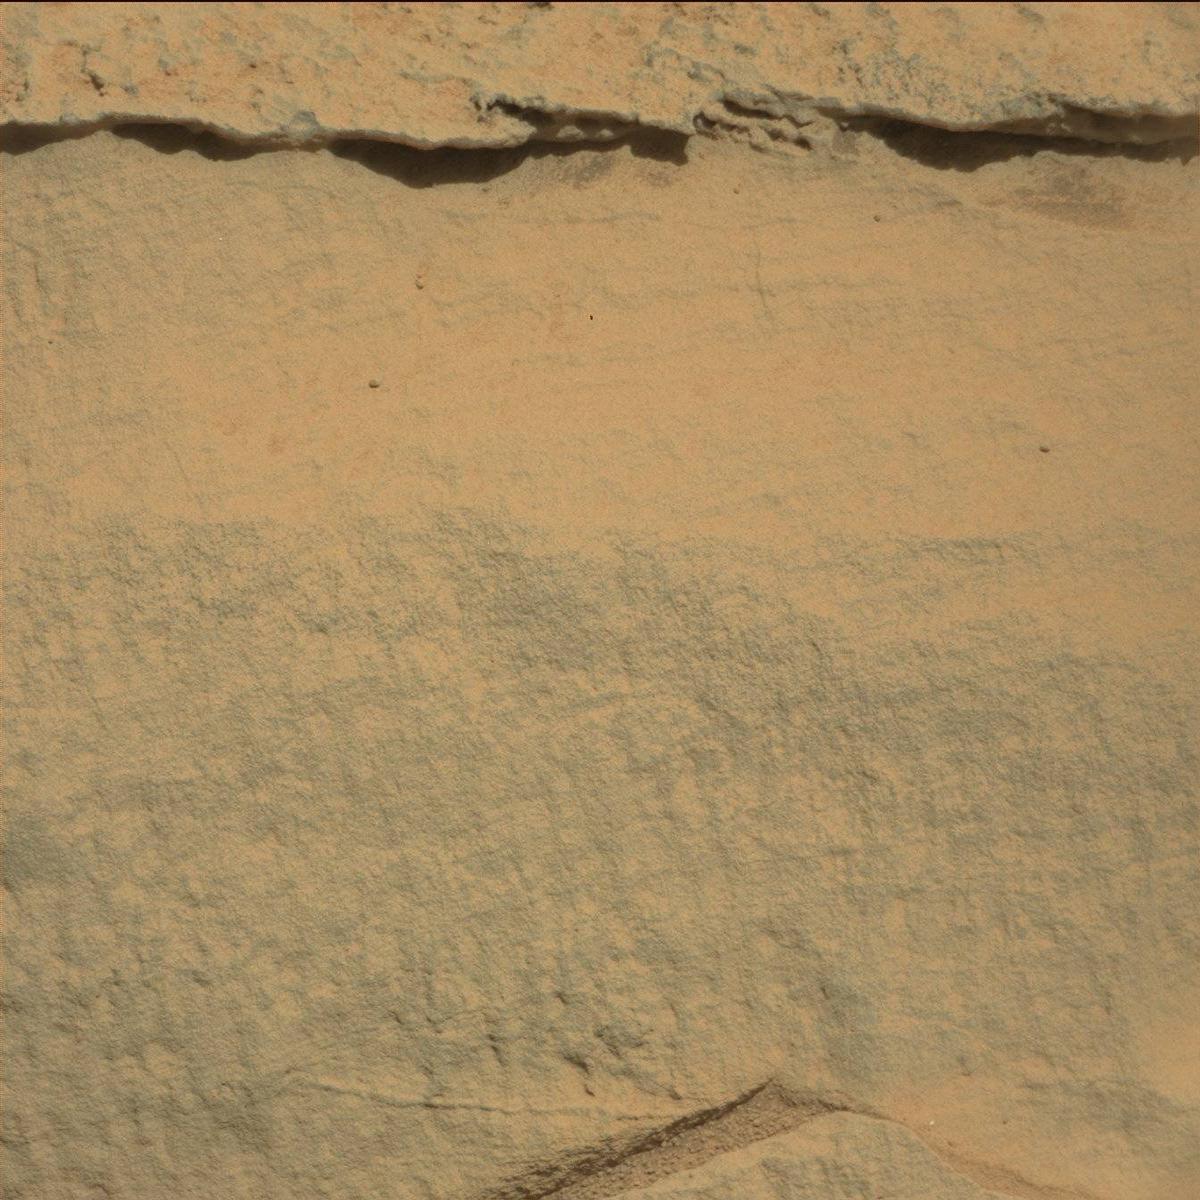
Terrain classes present: Bedrock, Sand / Soil